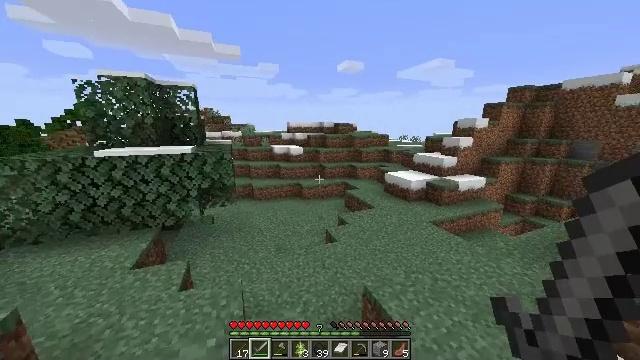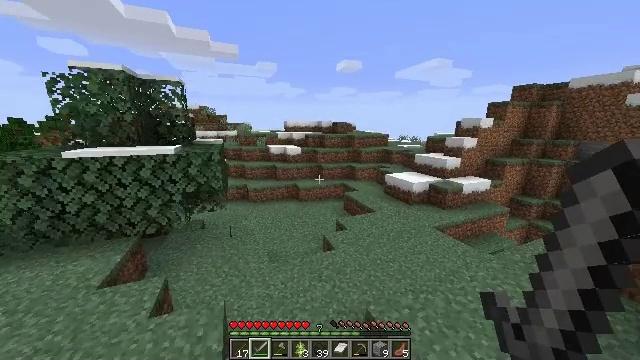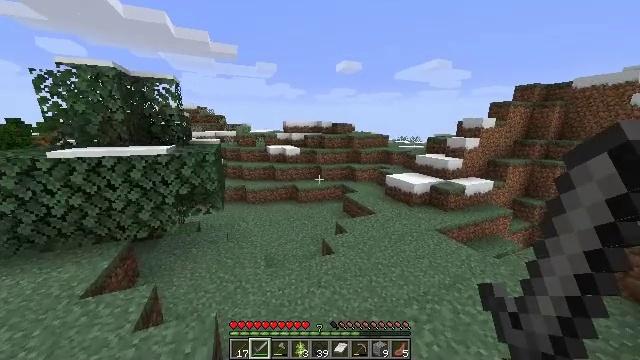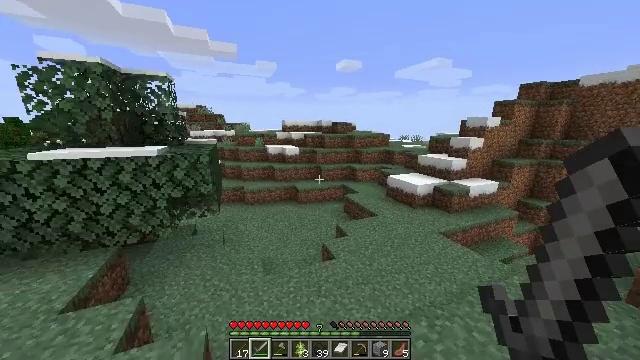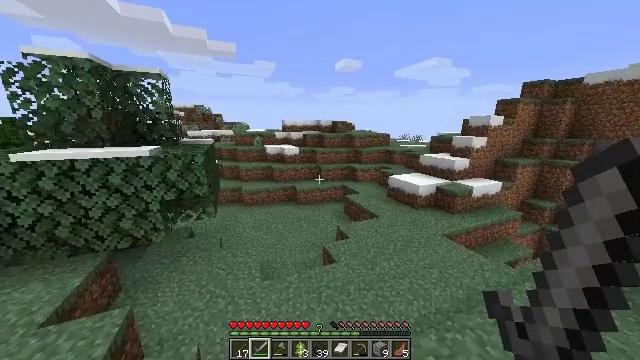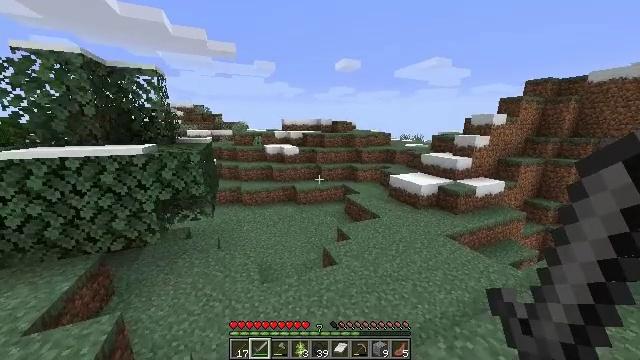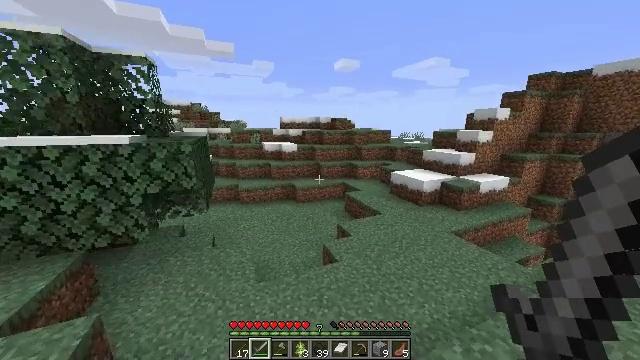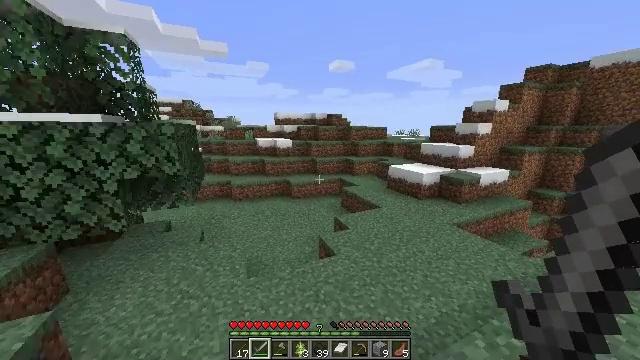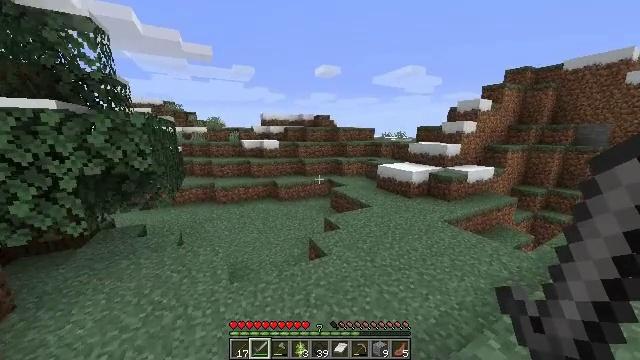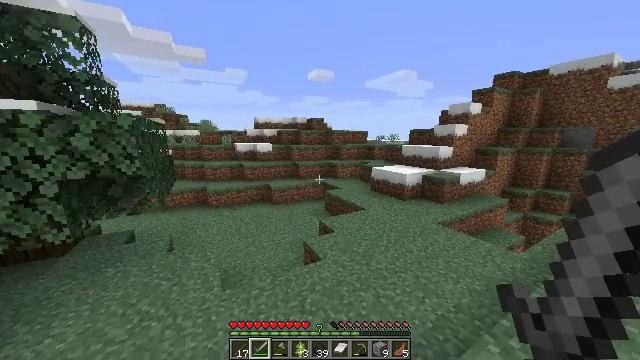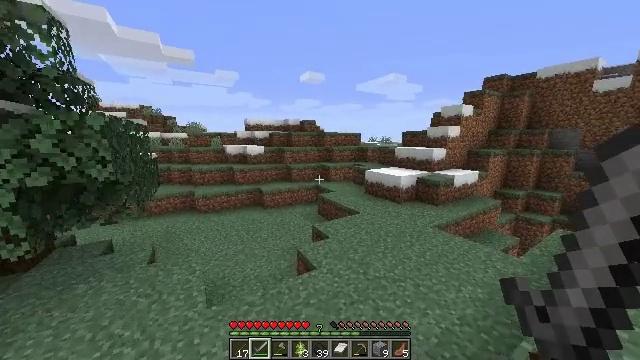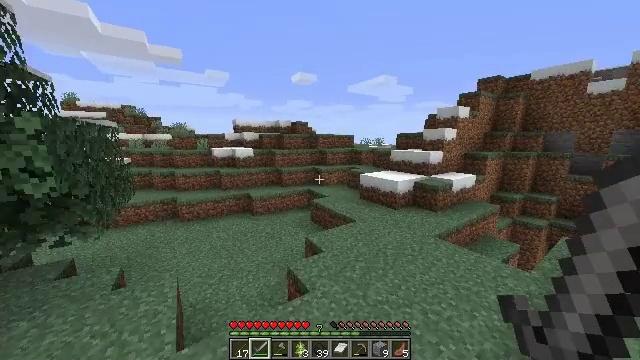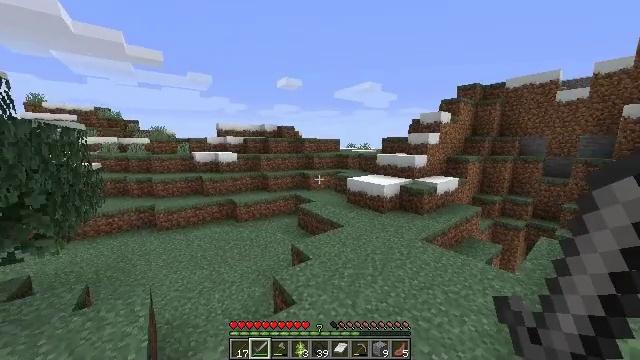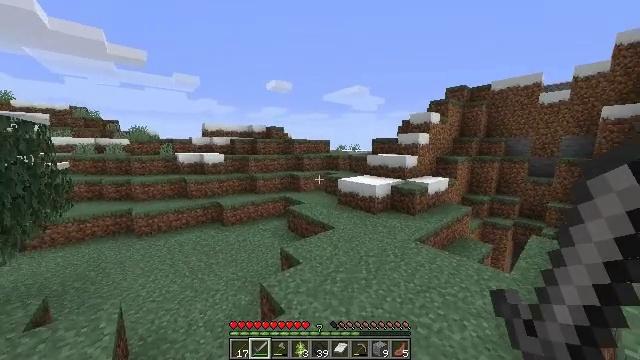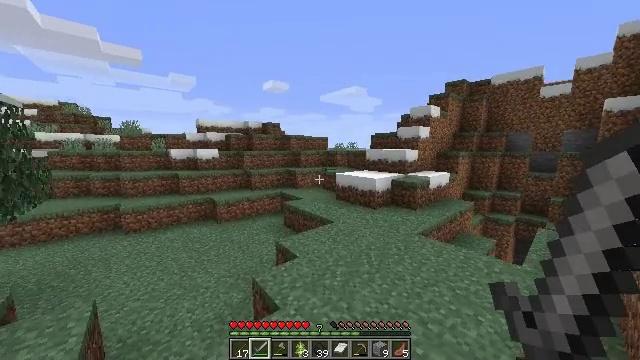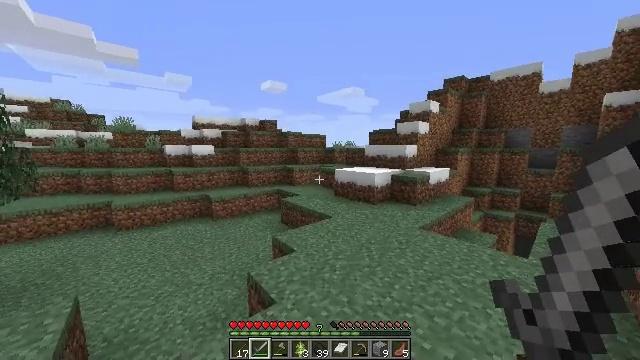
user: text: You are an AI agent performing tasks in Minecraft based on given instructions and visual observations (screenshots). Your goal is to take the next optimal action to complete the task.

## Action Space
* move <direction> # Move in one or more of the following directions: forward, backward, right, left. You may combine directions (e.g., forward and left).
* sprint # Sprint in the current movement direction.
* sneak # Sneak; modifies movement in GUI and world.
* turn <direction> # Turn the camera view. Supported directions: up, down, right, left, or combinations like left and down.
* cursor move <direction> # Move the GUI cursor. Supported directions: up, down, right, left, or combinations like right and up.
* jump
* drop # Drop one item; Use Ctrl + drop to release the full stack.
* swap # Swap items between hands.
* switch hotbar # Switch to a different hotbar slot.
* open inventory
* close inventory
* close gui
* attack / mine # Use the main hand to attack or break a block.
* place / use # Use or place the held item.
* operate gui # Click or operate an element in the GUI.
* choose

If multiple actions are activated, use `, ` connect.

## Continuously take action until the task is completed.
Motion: motion action
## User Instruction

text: Mine oak leaves.
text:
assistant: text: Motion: move forward, sprint
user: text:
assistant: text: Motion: move forward, sprint
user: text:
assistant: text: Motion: move forward, sprint
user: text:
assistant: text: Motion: move forward, sprint
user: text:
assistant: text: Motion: move forward, sprint
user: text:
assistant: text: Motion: move forward, sprint
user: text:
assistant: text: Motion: move forward, sprint, turn right
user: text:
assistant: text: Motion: move forward, sprint, turn right and up
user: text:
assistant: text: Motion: move forward, sprint, turn right
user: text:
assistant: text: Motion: move forward, sprint, turn right
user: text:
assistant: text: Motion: move forward, sprint, turn right
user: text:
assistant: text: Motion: move forward, sprint, turn right and up
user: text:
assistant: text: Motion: move forward, sprint, turn right
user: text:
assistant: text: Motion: move forward, sprint
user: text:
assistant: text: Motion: move forward, sprint
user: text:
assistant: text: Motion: move forward, sprint
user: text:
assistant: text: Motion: move forward, sprint
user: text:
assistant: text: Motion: move forward, sprint, turn right
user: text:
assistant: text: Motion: move forward, sprint
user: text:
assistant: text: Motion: move forward, sprint
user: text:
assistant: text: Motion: move forward, sprint
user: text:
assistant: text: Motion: move forward, sprint
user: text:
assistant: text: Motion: move forward, sprint
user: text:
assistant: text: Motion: move forward, sprint
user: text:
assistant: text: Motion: move forward, sprint
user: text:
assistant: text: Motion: move forward, sprint, turn left and up
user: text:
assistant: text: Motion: move forward, sprint
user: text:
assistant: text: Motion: move forward, sprint
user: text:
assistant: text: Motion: move forward, sprint
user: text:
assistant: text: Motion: move forward, sprint, turn right and down